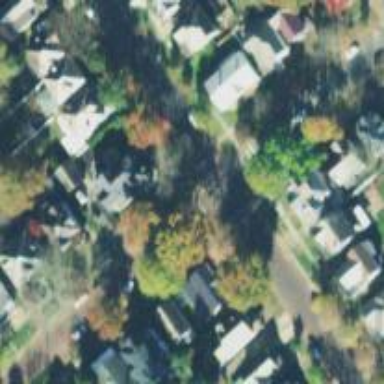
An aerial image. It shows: Residential road with separate sidewalk.